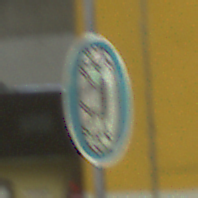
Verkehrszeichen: SchneekettenVorgeschrieben
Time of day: NotSpecified
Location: Indoor (Special)
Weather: NotSpecified
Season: NotSpecified
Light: Artificial